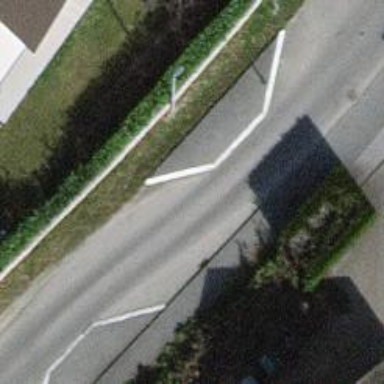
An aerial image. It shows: Chicane for traffic calming.